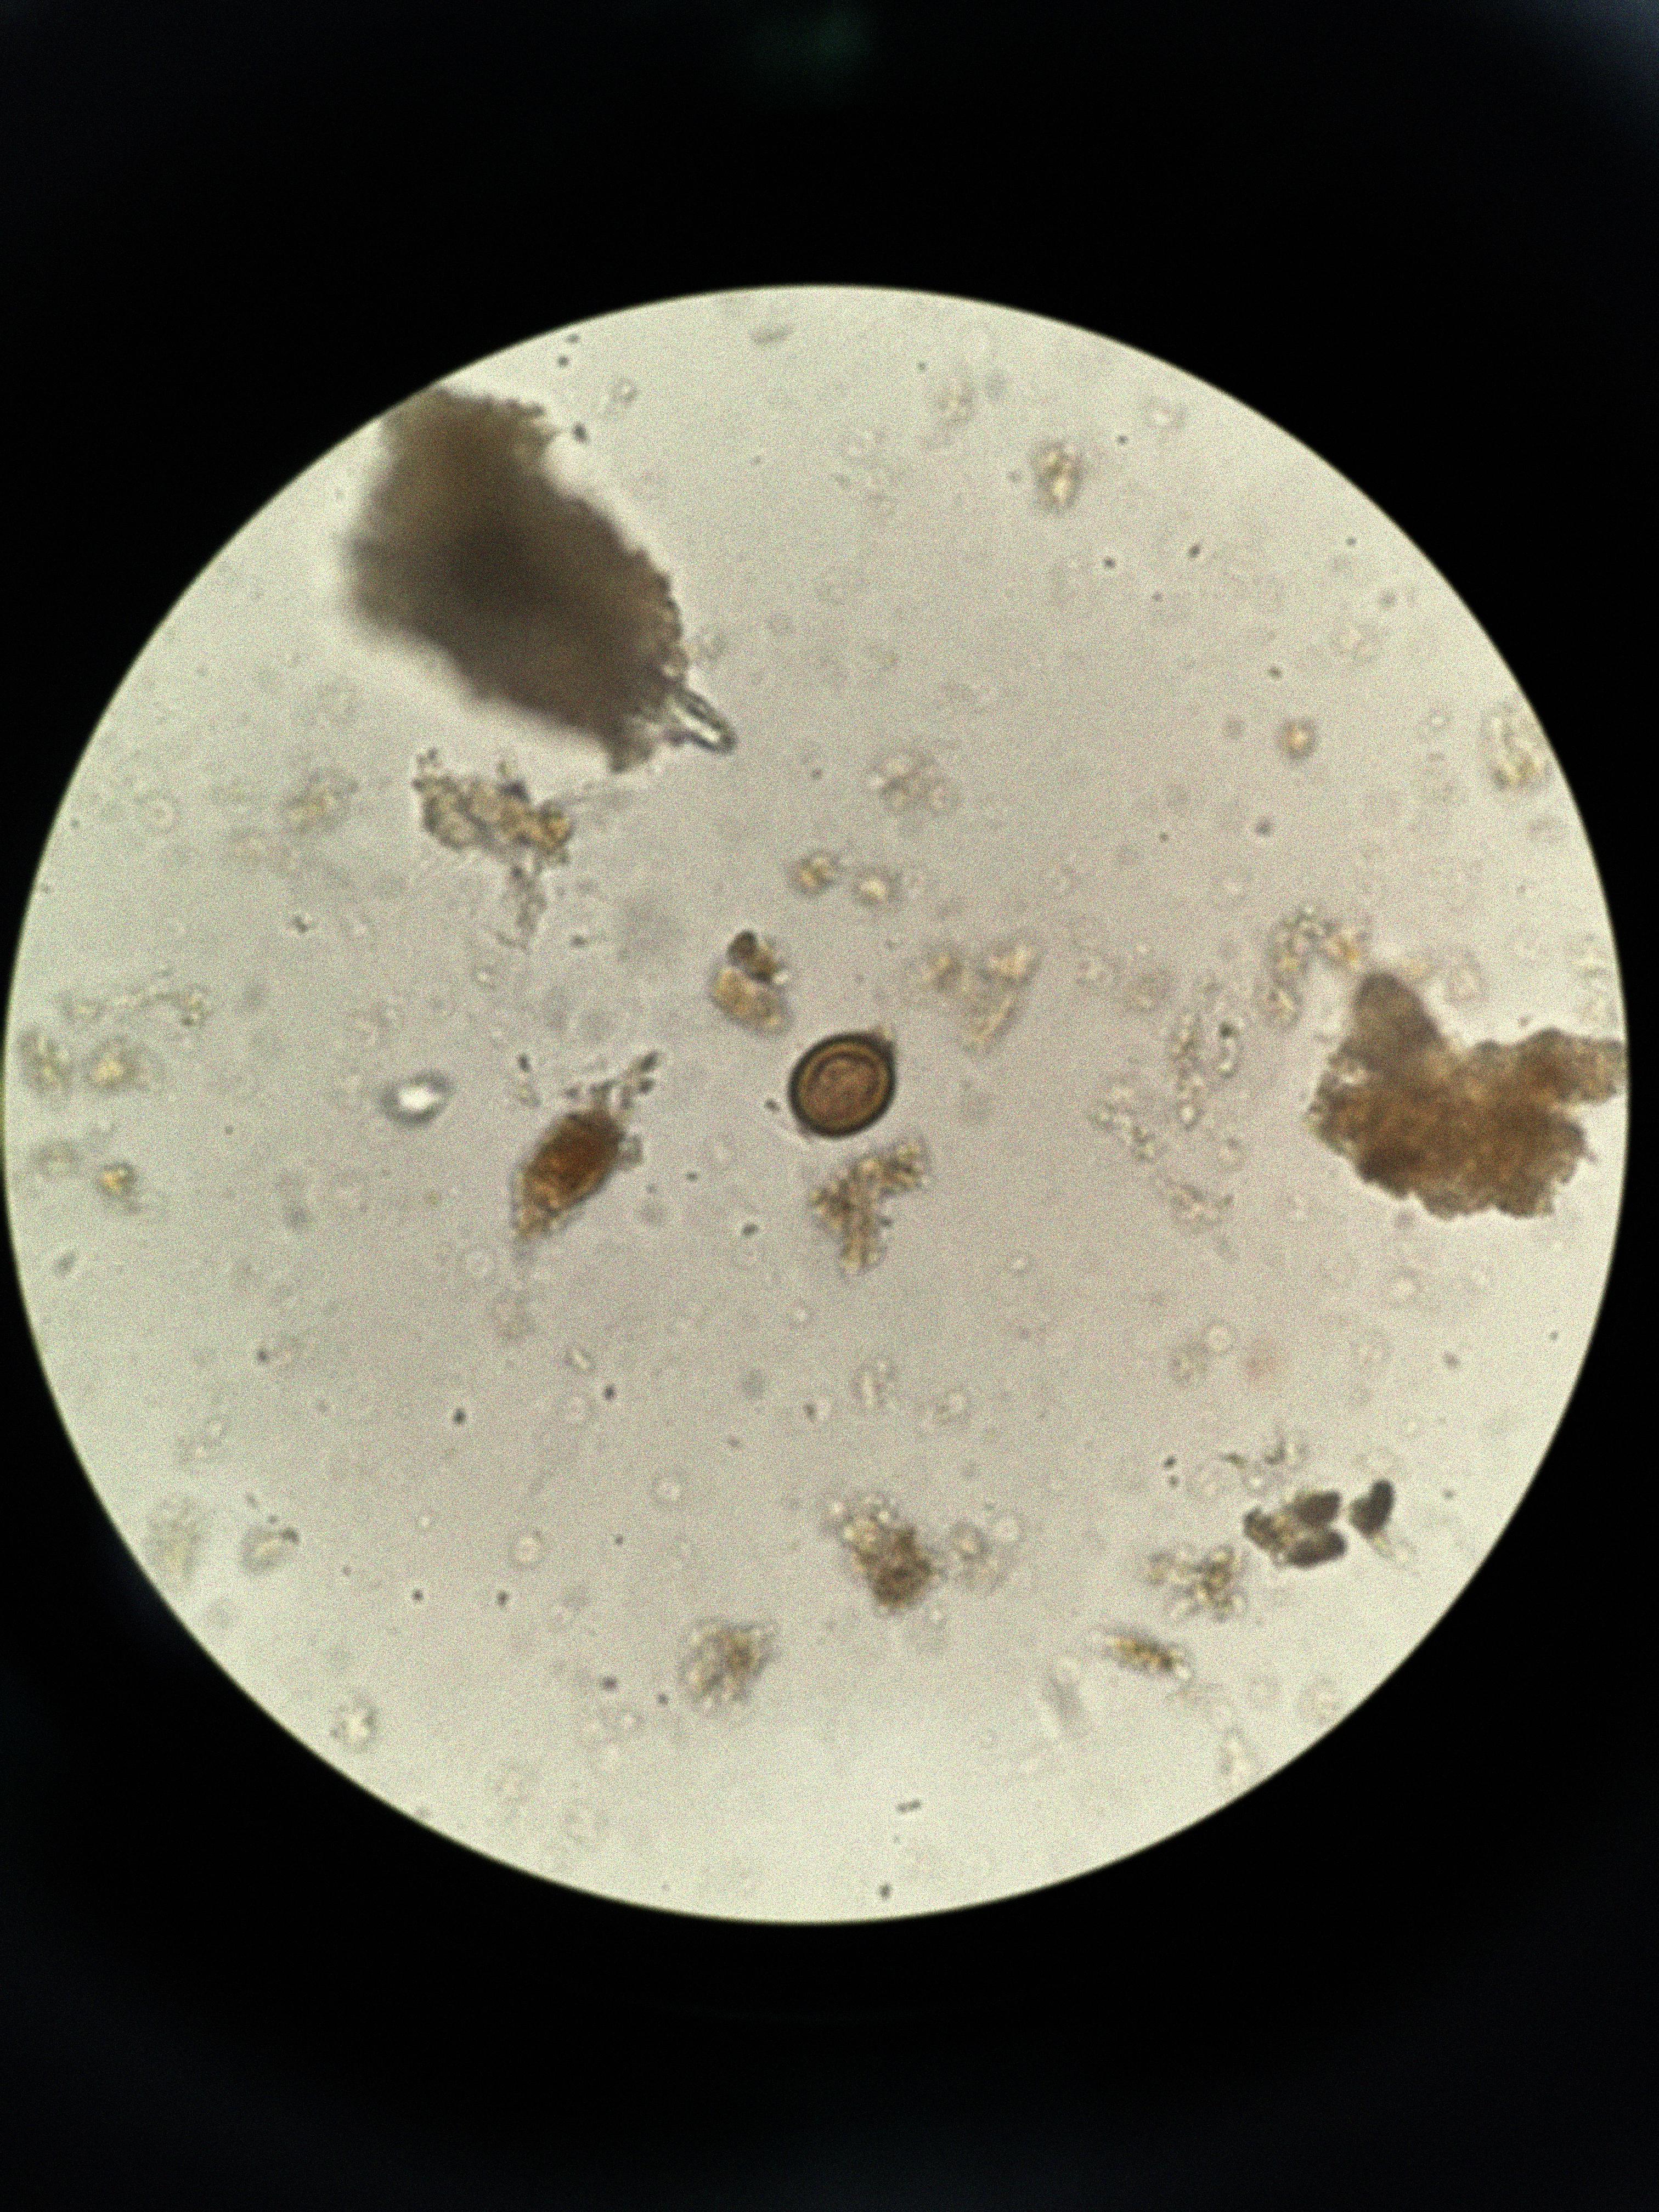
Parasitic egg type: Taenia spp. egg